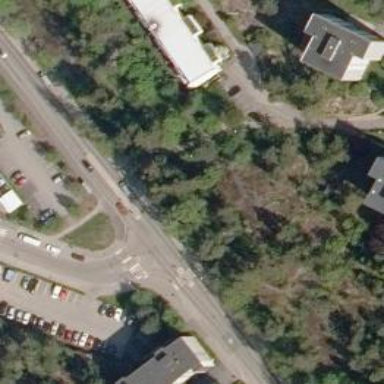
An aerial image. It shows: Marked crossing with pedestrian island.